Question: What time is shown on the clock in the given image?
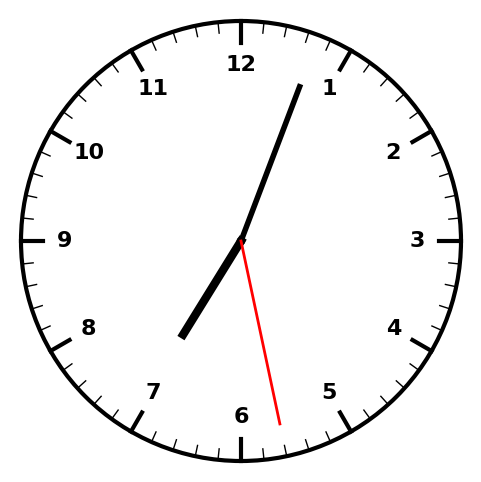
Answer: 07:03:28